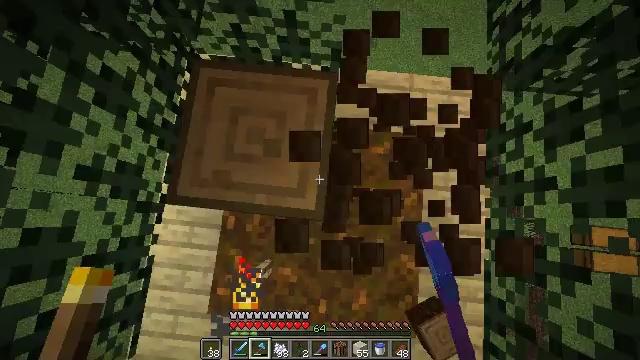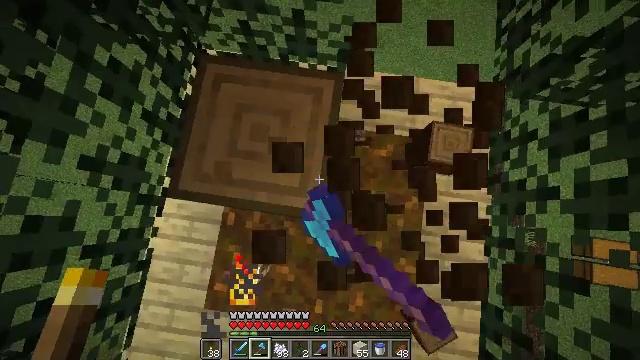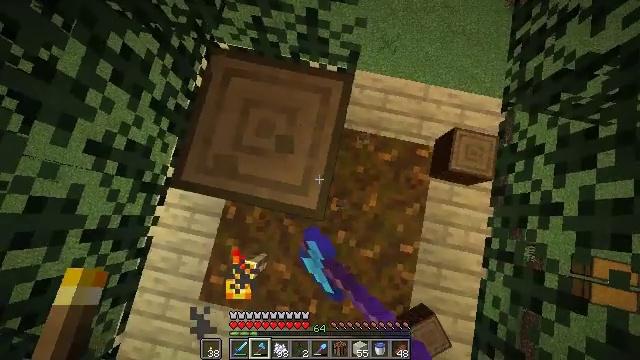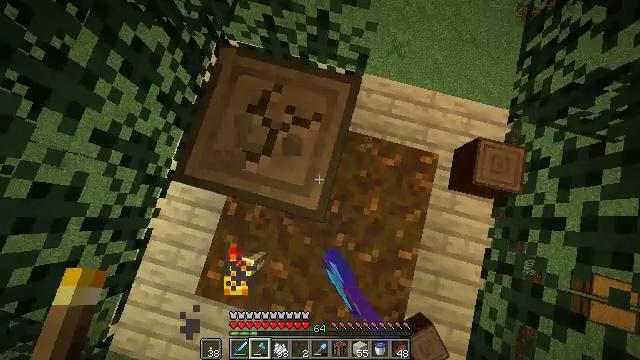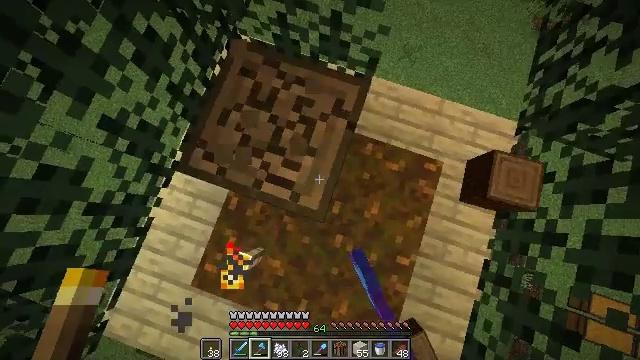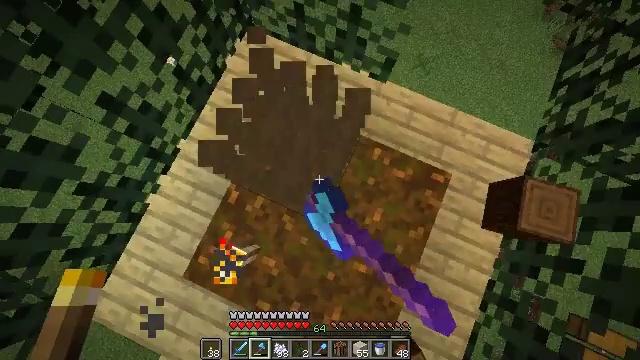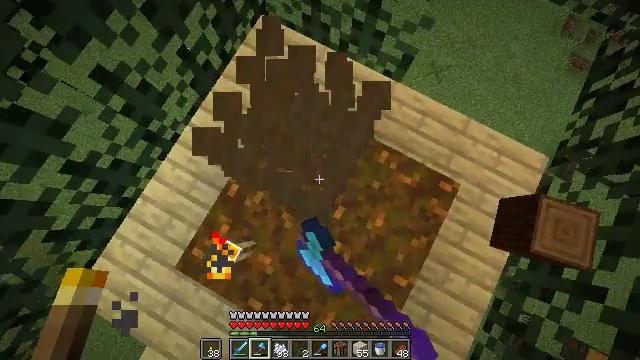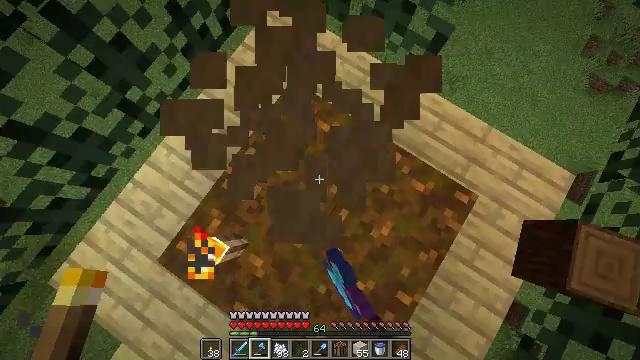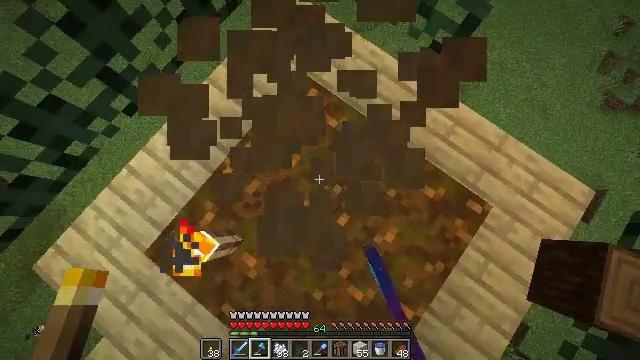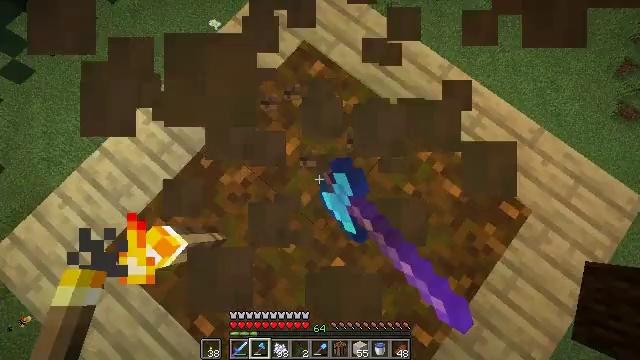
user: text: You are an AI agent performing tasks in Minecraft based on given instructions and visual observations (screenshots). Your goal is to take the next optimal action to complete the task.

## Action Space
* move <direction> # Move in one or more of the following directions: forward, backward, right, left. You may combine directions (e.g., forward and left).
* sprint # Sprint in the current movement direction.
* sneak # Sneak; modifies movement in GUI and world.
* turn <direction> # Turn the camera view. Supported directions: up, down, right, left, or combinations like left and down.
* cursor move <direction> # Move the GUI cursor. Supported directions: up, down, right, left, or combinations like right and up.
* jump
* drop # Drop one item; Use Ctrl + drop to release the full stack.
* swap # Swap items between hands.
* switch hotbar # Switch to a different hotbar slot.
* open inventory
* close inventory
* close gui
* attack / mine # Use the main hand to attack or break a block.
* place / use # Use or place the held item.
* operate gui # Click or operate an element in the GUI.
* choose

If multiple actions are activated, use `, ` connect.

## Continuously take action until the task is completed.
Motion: motion action
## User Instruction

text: Gather stripped spruce log from the tree.
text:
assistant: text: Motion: turn left, attack / mine
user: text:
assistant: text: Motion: turn left, attack / mine
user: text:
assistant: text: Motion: turn left, attack / mine
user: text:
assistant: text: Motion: turn left, attack / mine
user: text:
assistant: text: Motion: turn left, attack / mine
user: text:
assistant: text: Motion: turn left, attack / mine
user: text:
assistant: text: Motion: turn left, attack / mine
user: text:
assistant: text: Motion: turn left, attack / mine
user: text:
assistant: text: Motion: turn left, attack / mine
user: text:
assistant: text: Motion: attack / mine